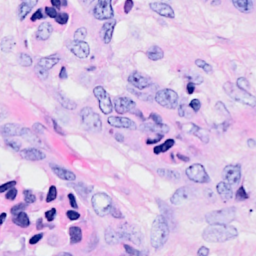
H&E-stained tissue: Breast